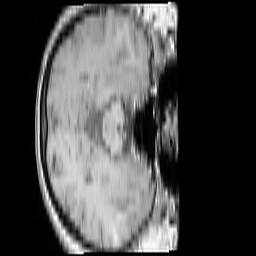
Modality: T1w
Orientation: axial
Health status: ill
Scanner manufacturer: philips
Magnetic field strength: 3 T
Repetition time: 0.3787 s
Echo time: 0.002908 s